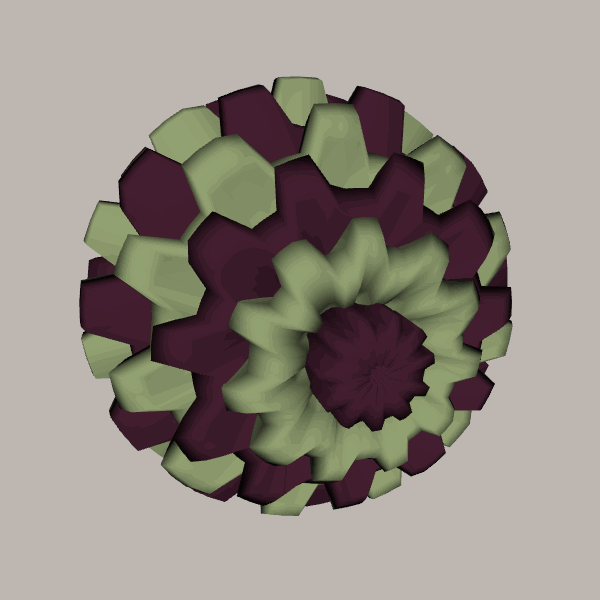
Background: light